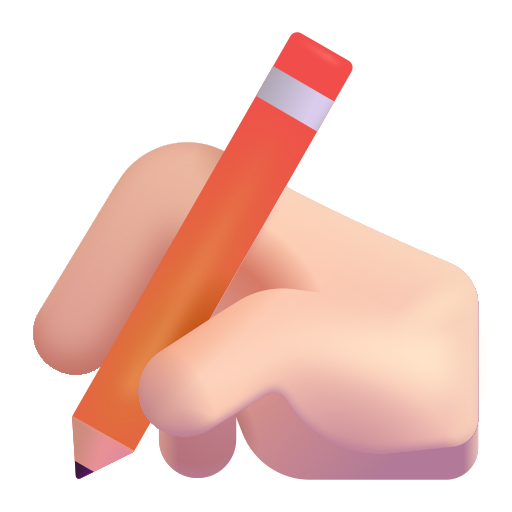
writing hand color light